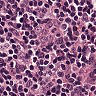
Metastatic tissue present: no